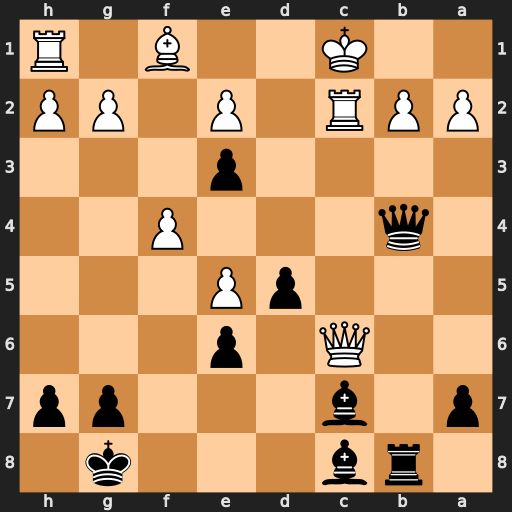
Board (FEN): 1rb3k1/p1b3pp/2Q1p3/3pP3/1q3P2/4p3/PPR1P1PP/2K2B1R
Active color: b
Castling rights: -
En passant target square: -
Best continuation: Qe1#